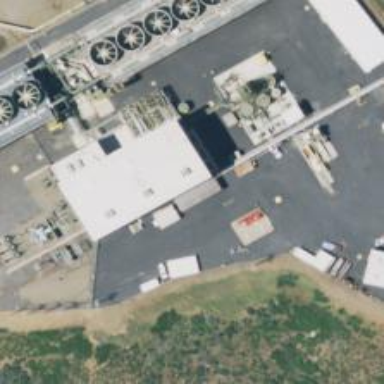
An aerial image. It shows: Generator is pictured.